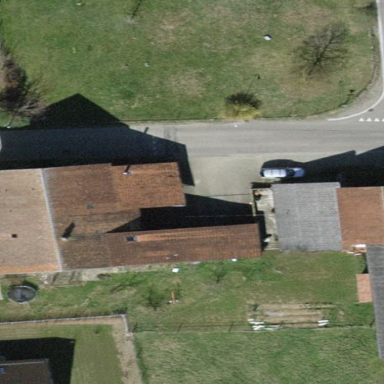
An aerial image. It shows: Farm building with gabled roof.